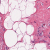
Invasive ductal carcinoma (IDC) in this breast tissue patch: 0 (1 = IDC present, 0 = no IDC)